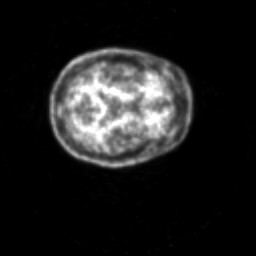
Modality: PET
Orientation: axial
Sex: female
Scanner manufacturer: siemens